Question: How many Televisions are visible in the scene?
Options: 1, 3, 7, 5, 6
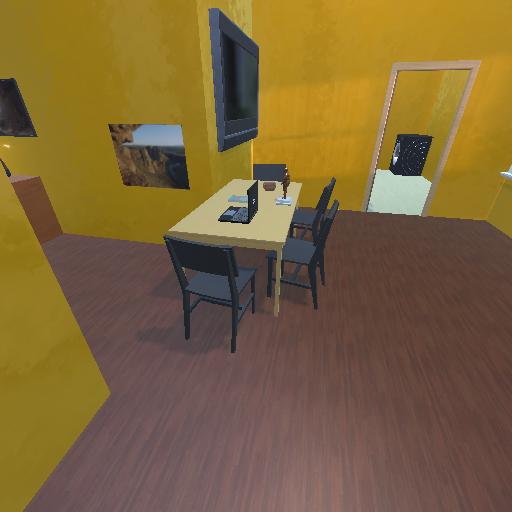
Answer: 1